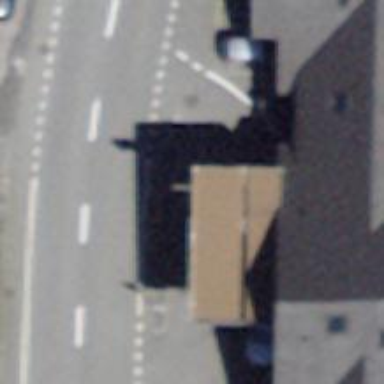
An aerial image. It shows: Fuel station.